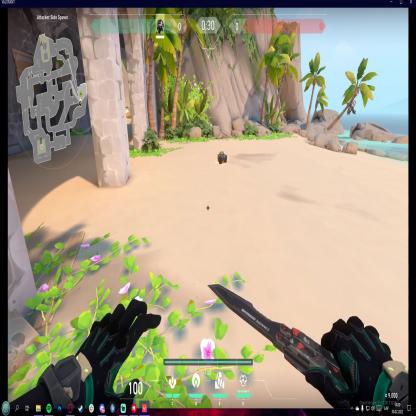
Label: dropped spike